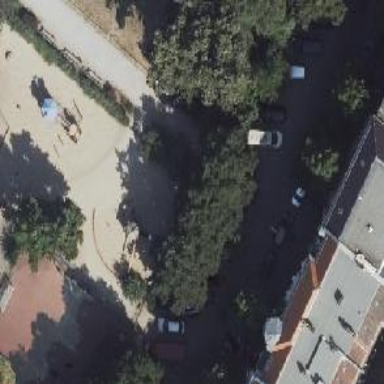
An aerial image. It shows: Playground with sand slide.